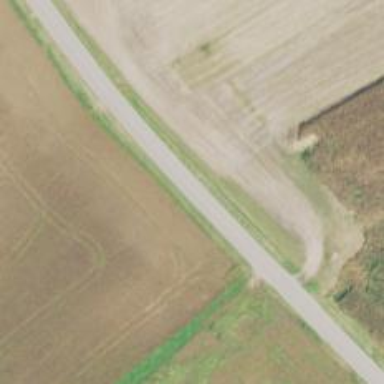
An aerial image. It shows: Tertiary road.